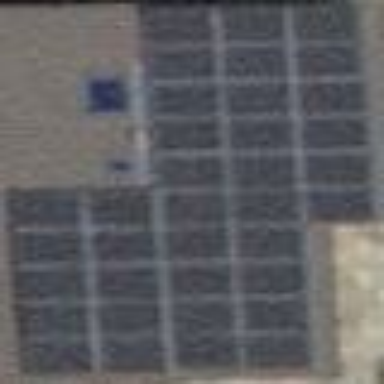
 consisting of solar photovoltaic panels."